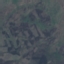
Land use / land cover class: HerbaceousVegetation